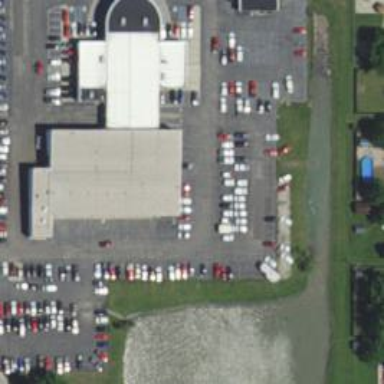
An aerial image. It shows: Building that houses car shop.